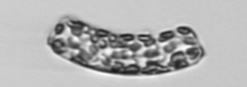
Label: Guinardia_striata